Question: I have a view model for a data entry view in my WPF app. Using MVVM, I am trying to account for a scenario in which there is a possibility to have a "shipped to customer" and a different "billed to customer" if need be.
My view has 2 sections: Billing Customer and Shipping Customer. The shipping customer can be automatically filled from the billing customer, or not filled at all (if not being shipped) or manually filled in (if the shipping to is different).

The bill to is currently bound to my MainWindowViewModel.BilledCustomer's properties via XAML. the "BeingShipped" checkbox is regulating the stackpanel that holds all the fields for Ship to via data binding on IsChecked property.
'''
public class MainWindowViewModel : ViewViewModelBase
{
public bool Validated = false;
public bool Saved = false;
private MenuViewModel _menumodel;
public ObservableCollection<BillablePartViewModel> WorkOrderParts { get; set; }
public ObservableCollection<BillableServiceViewModel> WorkOrderServices { get; set; }
public CustomerViewModel BilledCustomer { get; set; }
public CustomerViewModel ShippedCustomer { get; set; }
public WorkOrderViewModel WorkOrder { get; set; }
//App.config fields
public string Company_Name { get; set; }
public string Company_Address { get; set; }
public string Company_Phone { get; set; }
public string Company_Fax { get; set; }
public string Company_Site { get; set; }
public string Company_Department { get; set; }
public MainWindowViewModel(ObservableCollection<BillablePartViewModel> parts, ObservableCollection<BillableServiceViewModel> services
, CustomerViewModel billedCustomer, CustomerViewModel shippedCustomer, WorkOrderViewModel workOrder
, CommandBindingCollection bindings) : base(bindings)
{
this.WorkOrderParts = parts;
this.WorkOrderServices = services;
this.BilledCustomer = billedCustomer;
this.ShippedCustomer = shippedCustomer;
this.WorkOrder = workOrder;
GetCompanyInfo();
}
public MainWindowViewModel(CommandBindingCollection bindings) : base(bindings)
{
_menumodel = new MenuViewModel(bindings);
this.WorkOrder = new WorkOrderViewModel();
GetCompanyInfo();
}
'''
### Customer View Model###
'''
public class CustomerViewModel : Accu_Base_Lib.Bases.ModelViewModelBase<DAL.Customer>
{
public string Name
{
get { return (string)GetValue(NameProperty); }
set { SetValue(NameProperty, value);
string[] names = value.Split(' ');
if (names.Length > 1)
{
this.FirstName = names[0];
this.LastName = names[1];
}
else if (names.Length == 1)
{
this.FirstName = names[0];
}
else
{
//name deleted
this.FirstName = string.Empty;
this.LastName = string.Empty;
}
}
}
// Using a DependencyProperty as the backing store for Name. This enables animation, styling, binding, etc...
public static readonly DependencyProperty NameProperty =
DependencyProperty.Register("Name", typeof(string), typeof(CustomerViewModel));
public string Id
{
get { return (string)GetValue(IdProperty); }
set { SetValue(IdProperty, value); }
}
// Using a DependencyProperty as the backing store for Id. This enables animation, styling, binding, etc...
public static readonly DependencyProperty IdProperty =
DependencyProperty.Register("Id", typeof(string), typeof(CustomerViewModel));
public string FirstName
{
get { return (string)GetValue(FirstNameProperty); }
set { SetValue(FirstNameProperty, value);
this.Name = this.FirstName + " " + this.LastName;
}
}
// Using a DependencyProperty as the backing store for FirstName. This enables animation, styling, binding, etc...
public static readonly DependencyProperty FirstNameProperty =
DependencyProperty.Register("FirstName", typeof(string), typeof(CustomerViewModel));
public string CompanyName
{
get { return (string)GetValue(CompanyNameProperty); }
set { SetValue(CompanyNameProperty, value); }
}
// Using a DependencyProperty as the backing store for CompanyName. This enables animation, styling, binding, etc...
public static readonly DependencyProperty CompanyNameProperty =
DependencyProperty.Register("CompanyName", typeof(string), typeof(CustomerViewModel));
public string StreetAddress
{
get { return (string)GetValue(StreetAddressProperty); }
set { SetValue(StreetAddressProperty, value); }
}
// Using a DependencyProperty as the backing store for StreetAddress. This enables animation, styling, binding, etc...
public static readonly DependencyProperty StreetAddressProperty =
DependencyProperty.Register("StreetAddress", typeof(string), typeof(CustomerViewModel));
public string City
{
get { return (string)GetValue(CityProperty); }
set { SetValue(CityProperty, value); }
}
// Using a DependencyProperty as the backing store for City. This enables animation, styling, binding, etc...
public static readonly DependencyProperty CityProperty =
DependencyProperty.Register("City", typeof(string), typeof(CustomerViewModel));
public string State
{
get { return (string)GetValue(StateProperty); }
set { SetValue(StateProperty, value); }
}
// Using a DependencyProperty as the backing store for State. This enables animation, styling, binding, etc...
public static readonly DependencyProperty StateProperty =
DependencyProperty.Register("State", typeof(string), typeof(CustomerViewModel));
public string Zip
{
get { return (string)GetValue(ZipProperty); }
set { SetValue(ZipProperty, value); }
}
// Using a DependencyProperty as the backing store for Zip. This enables animation, styling, binding, etc...
public static readonly DependencyProperty ZipProperty =
DependencyProperty.Register("Zip", typeof(string), typeof(CustomerViewModel));
public string Phone
{
get { return (string)GetValue(PhoneProperty); }
set { SetValue(PhoneProperty, value); }
}
// Using a DependencyProperty as the backing store for Phone. This enables animation, styling, binding, etc...
public static readonly DependencyProperty PhoneProperty =
DependencyProperty.Register("Phone", typeof(string), typeof(CustomerViewModel));
public string LastName
{
get { return (string)GetValue(LastNameProperty); }
set { SetValue(LastNameProperty, value);
this.Name = this.FirstName + " " + this.LastName;
}
}
// Using a DependencyProperty as the backing store for LastName. This enables animation, styling, binding, etc...
public static readonly DependencyProperty LastNameProperty =
DependencyProperty.Register("LastName", typeof(string), typeof(CustomerViewModel));
public string Email
{
get { return (string)GetValue(EmailProperty); }
set { SetValue(EmailProperty, value); }
}
// Using a DependencyProperty as the backing store for Email. This enables animation, styling, binding, etc...
public static readonly DependencyProperty EmailProperty =
DependencyProperty.Register("Email", typeof(string), typeof(CustomerViewModel));
public CustomerViewModel(DAL.Customer model)
{
base.Init(model);
//Fills this viewmodel based off the model supplied.
UpdateViewModelFromModel();
}
public CustomerViewModel()
{
base.Init();
this.Model.Id = Guid.NewGuid().ToString();
UpdateViewModelFromModel();
}
'''
I thought about setting conditions in the Setters for this scenario within the actual 'CustomerViewModel' but I don't want to add logic to a class if it's logic will only be used in one view. I want to keep the logic within my actual 'MainWindowViewModel'. How can I accomplish this using an MVVM approach?
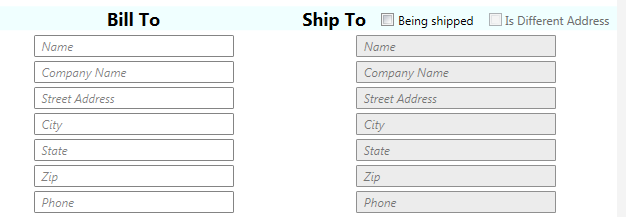
Answer: For your class 'CustomerViewModel' I can see only fields of type string in it, so you can use <URL> method to create a clone object for CustomerViewModel.
'''
public class CustomerViewModel
{
.....
public CutomerViewModel Clone()
{
return (CustomerViewModel)MemberwiseClone();
}
.....
}
'''
And in your 'MainWindowViewModel' when Being Shipped checkBox get checked:
'''
ShippedCustomer = BilledCustomer.Clone();
'''